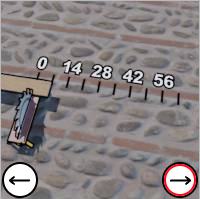
Task: length
Answer: 7
First scale value: 14.0